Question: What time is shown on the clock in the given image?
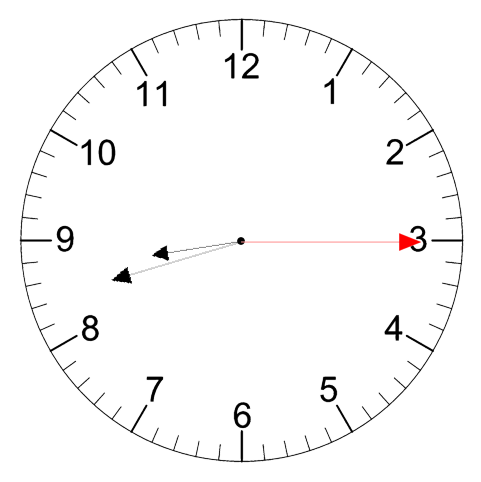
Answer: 08:42:15